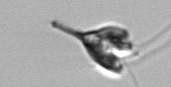
Label: Pyramimonas_longicauda